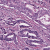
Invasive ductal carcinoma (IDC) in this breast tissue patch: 1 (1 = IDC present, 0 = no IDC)